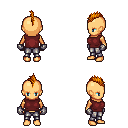
a pixel art fantasy rpg character, female body template, human, tanned skin, maroon sleeveless shirt, metal pants, dark blonde mohawk hairstyle, metal gloves, four views (front, back, left, right), 2x2 character sprite sheet, small pixel art, hard edges, no anti-aliasing